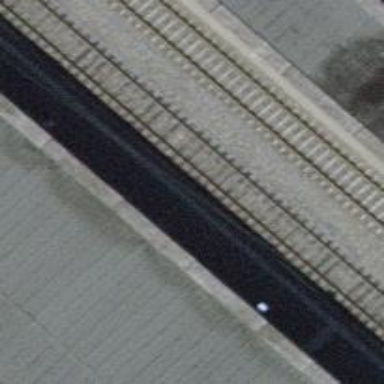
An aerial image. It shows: Railway stop with public transport stop position.